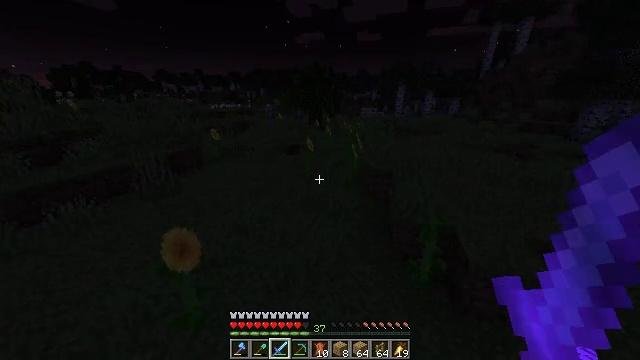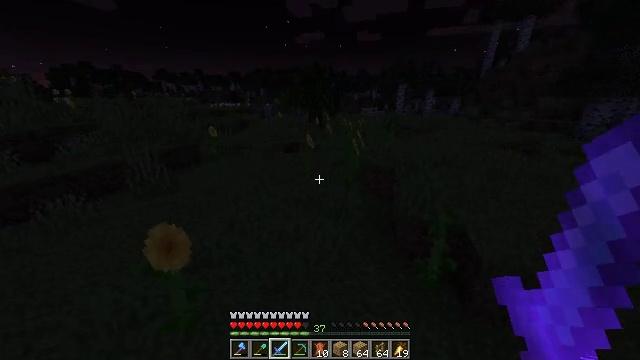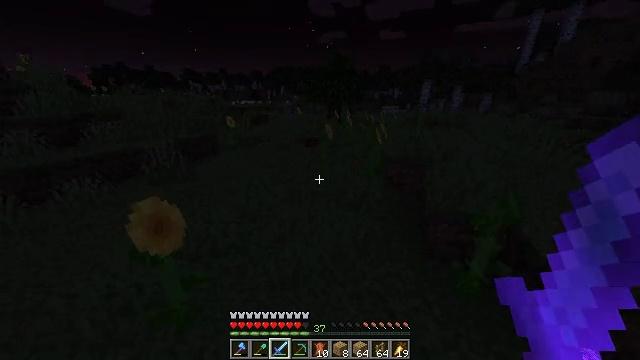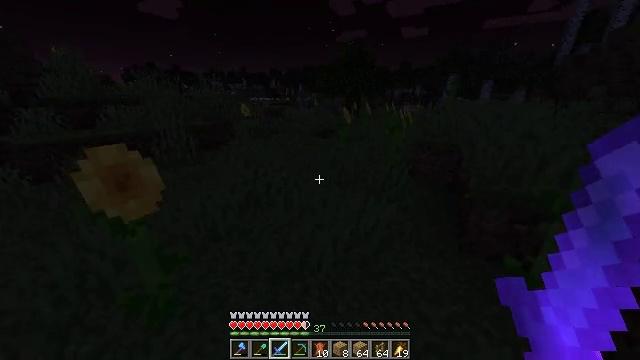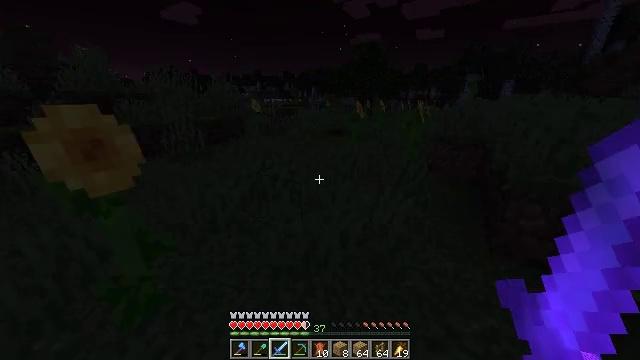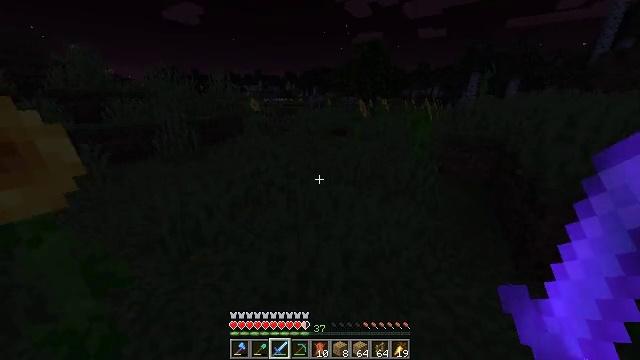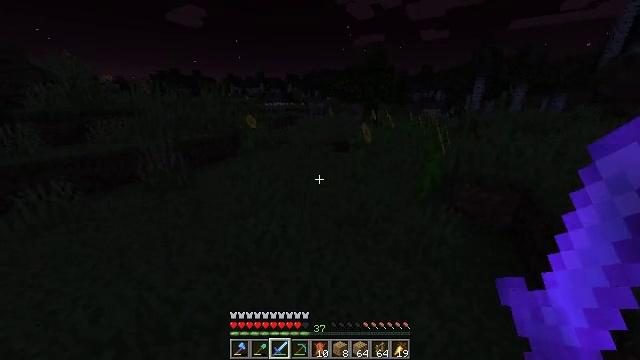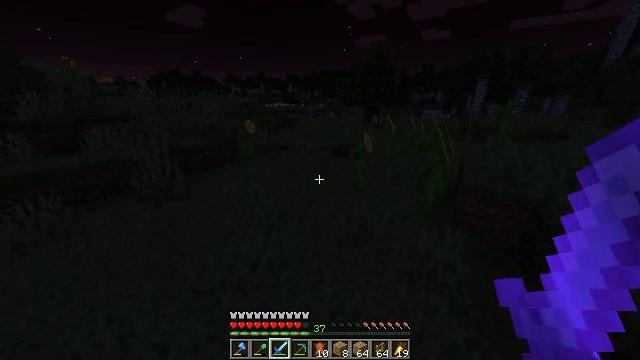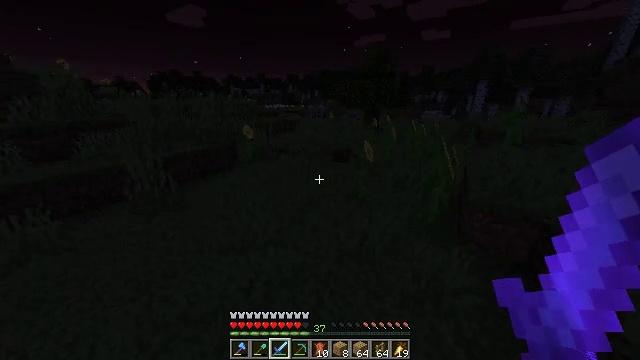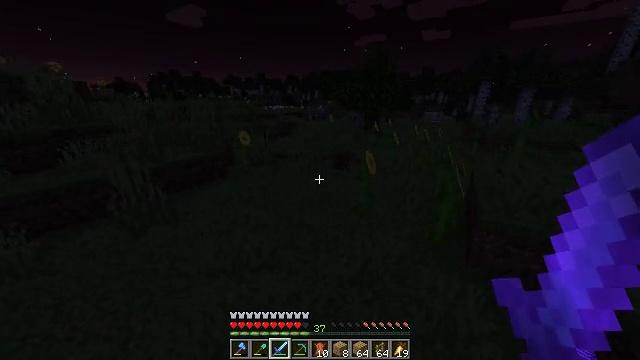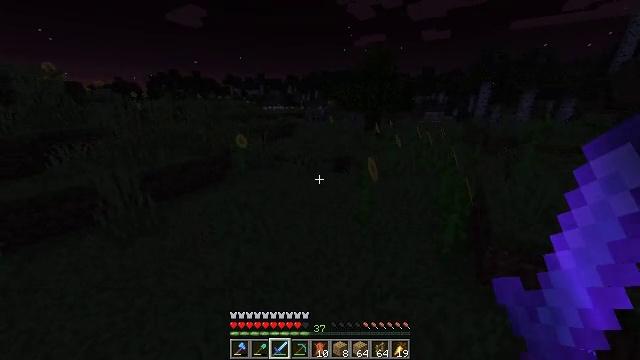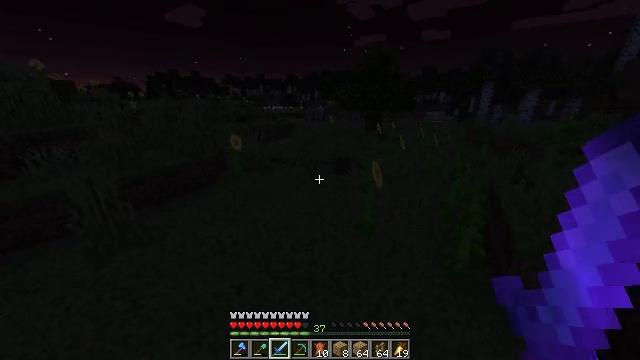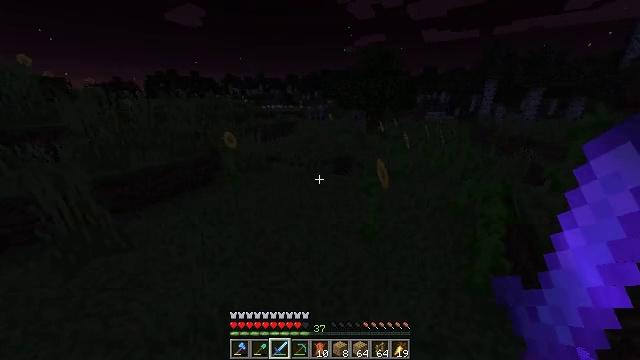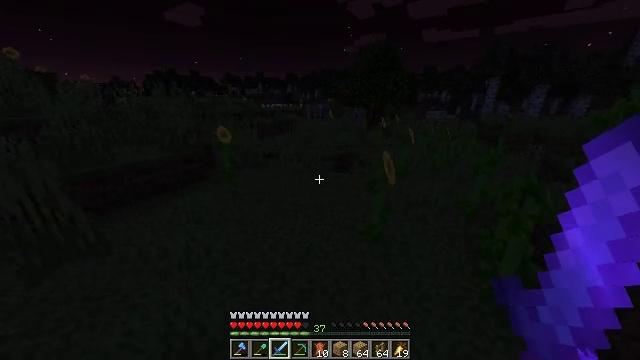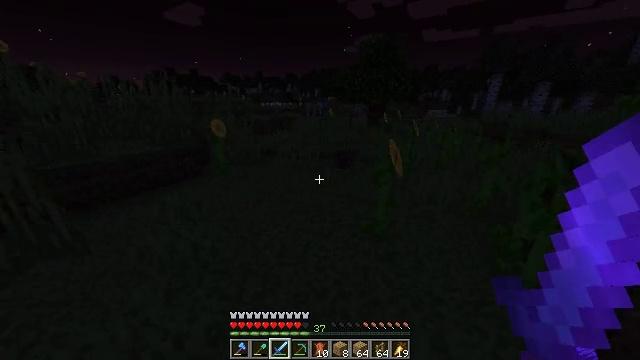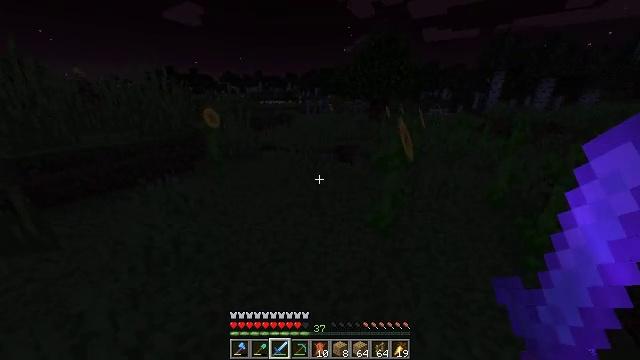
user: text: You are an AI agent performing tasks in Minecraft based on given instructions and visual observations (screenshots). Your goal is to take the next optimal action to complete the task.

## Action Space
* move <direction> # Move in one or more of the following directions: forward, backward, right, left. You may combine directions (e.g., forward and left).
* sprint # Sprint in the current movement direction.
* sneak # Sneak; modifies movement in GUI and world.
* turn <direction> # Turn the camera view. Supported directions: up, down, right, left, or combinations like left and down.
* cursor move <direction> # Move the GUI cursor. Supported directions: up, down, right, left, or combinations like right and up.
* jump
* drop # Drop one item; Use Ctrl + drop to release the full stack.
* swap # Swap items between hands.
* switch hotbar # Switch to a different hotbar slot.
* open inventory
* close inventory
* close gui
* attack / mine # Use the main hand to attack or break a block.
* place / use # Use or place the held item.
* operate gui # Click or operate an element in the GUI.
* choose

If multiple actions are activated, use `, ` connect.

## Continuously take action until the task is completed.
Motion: motion action
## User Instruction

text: Remove birch leaves from trees.
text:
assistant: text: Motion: move forward, sprint, jump
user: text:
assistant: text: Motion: move forward, sprint, turn left, jump
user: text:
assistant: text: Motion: move forward, turn left, jump
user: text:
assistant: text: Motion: move forward, turn left, jump
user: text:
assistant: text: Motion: move forward, jump
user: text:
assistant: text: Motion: move forward, jump
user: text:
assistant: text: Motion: move forward, jump
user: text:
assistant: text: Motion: move forward, jump
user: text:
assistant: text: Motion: move forward, sprint, jump
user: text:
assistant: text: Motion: move forward, sprint, jump
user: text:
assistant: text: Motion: move forward, sprint, jump
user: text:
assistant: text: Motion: move forward, jump
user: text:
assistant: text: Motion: move forward, jump
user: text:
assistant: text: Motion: move forward, jump
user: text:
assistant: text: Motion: move forward, jump
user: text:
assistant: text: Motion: move forward, jump
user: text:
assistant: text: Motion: move forward, jump
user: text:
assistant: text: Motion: move forward, sprint, turn left, jump
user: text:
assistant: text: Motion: move forward, sprint, turn left, jump
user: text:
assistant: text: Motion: move forward, sprint, turn left, jump
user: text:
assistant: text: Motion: move forward, jump
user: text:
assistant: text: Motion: move forward, jump
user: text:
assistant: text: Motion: move forward, jump
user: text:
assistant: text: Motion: move forward, jump
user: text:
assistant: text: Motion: move forward, jump
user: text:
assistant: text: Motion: move forward, jump
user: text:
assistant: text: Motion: move forward, jump
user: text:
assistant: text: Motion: move forward, jump
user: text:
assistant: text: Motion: move forward, jump
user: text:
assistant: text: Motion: move forward, sprint, jump